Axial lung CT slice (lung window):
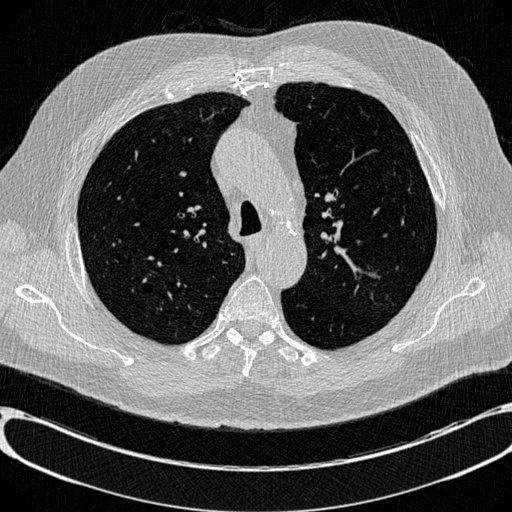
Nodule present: no